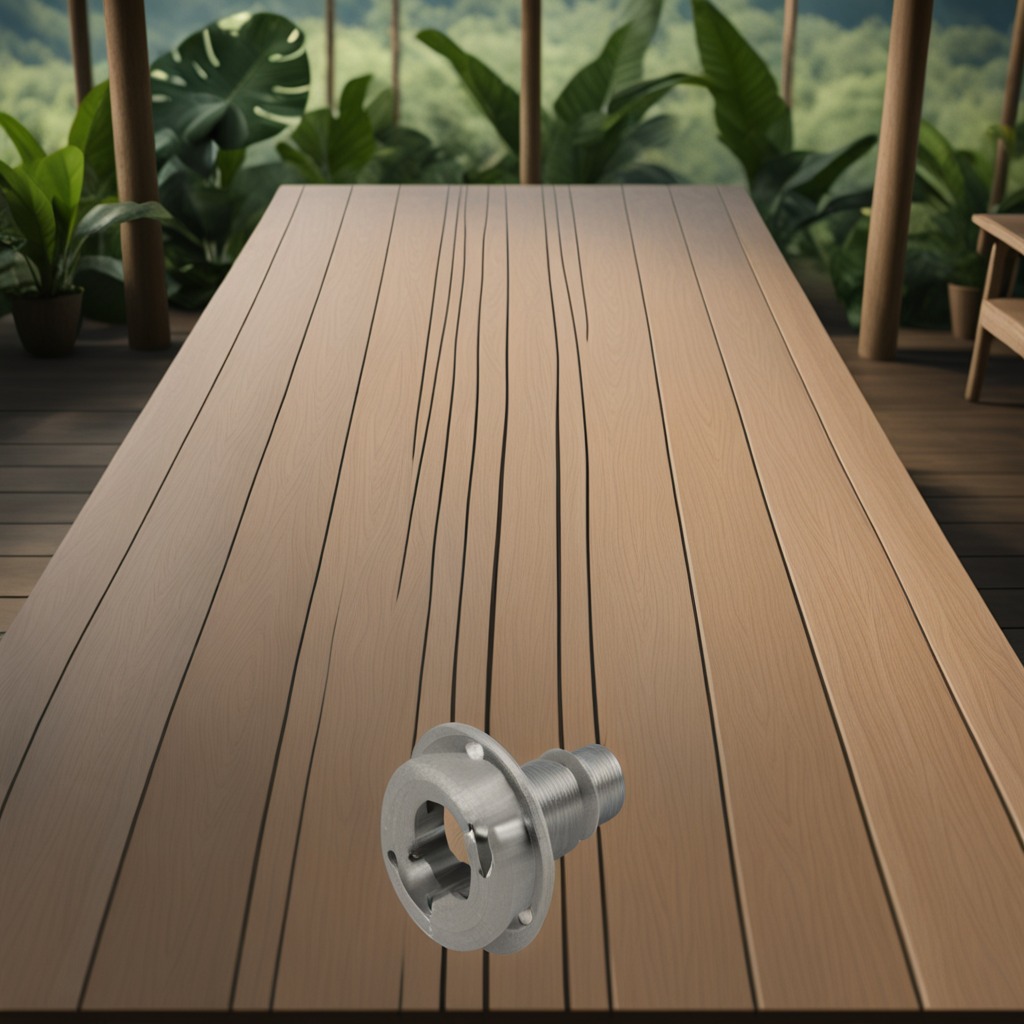
A metal screw is lying on a wooden table inside a jungle field workshop tent.